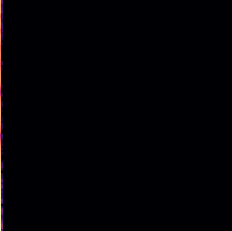
Sound class: Helicopter